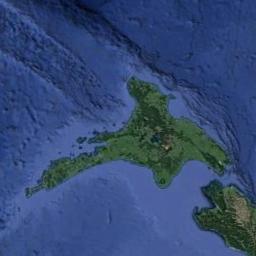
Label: island